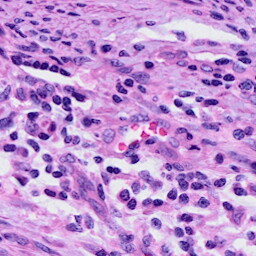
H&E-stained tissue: Cervix